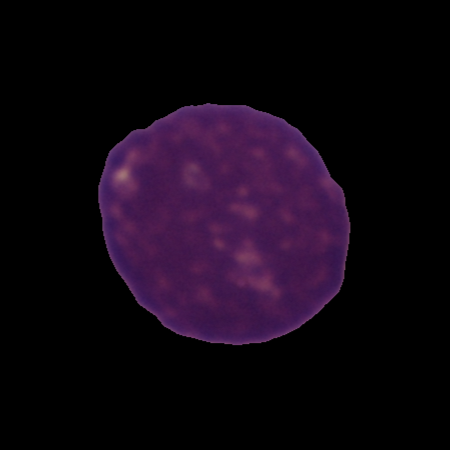
Label: healthy